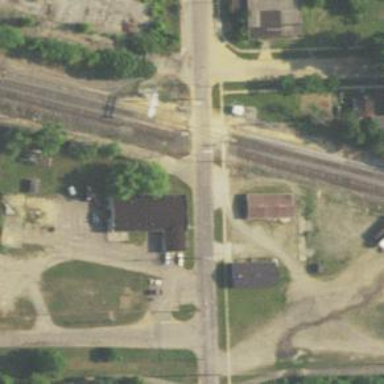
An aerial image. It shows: Crossing for the railway.